Interaction volume radius: 5 \u00c5
Interaction volume height: 45 \u00c5
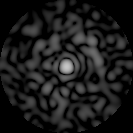
Disorder parameter: 0.8311